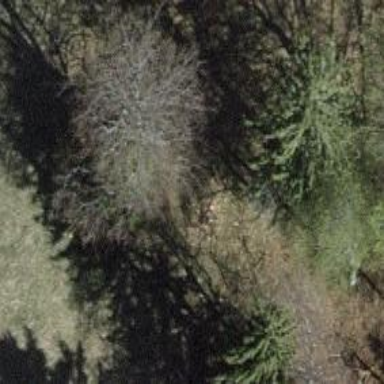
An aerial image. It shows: Deciduous tree with broadleaved leaves.